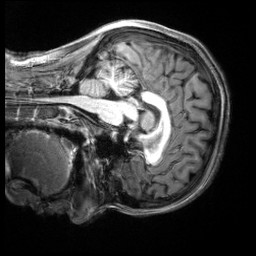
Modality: T1w
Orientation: sagittal
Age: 21
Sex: female
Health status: healthy
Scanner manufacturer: siemens
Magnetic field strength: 3 T
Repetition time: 2.5 s
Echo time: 0.00222 s